Interaction volume radius: 10 \u00c5
Interaction volume height: 35 \u00c5
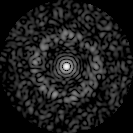
Disorder parameter: 0.8428